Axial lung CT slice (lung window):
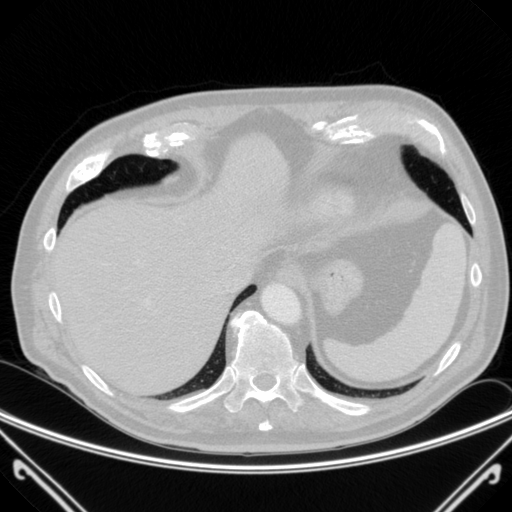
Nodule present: no